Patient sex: M
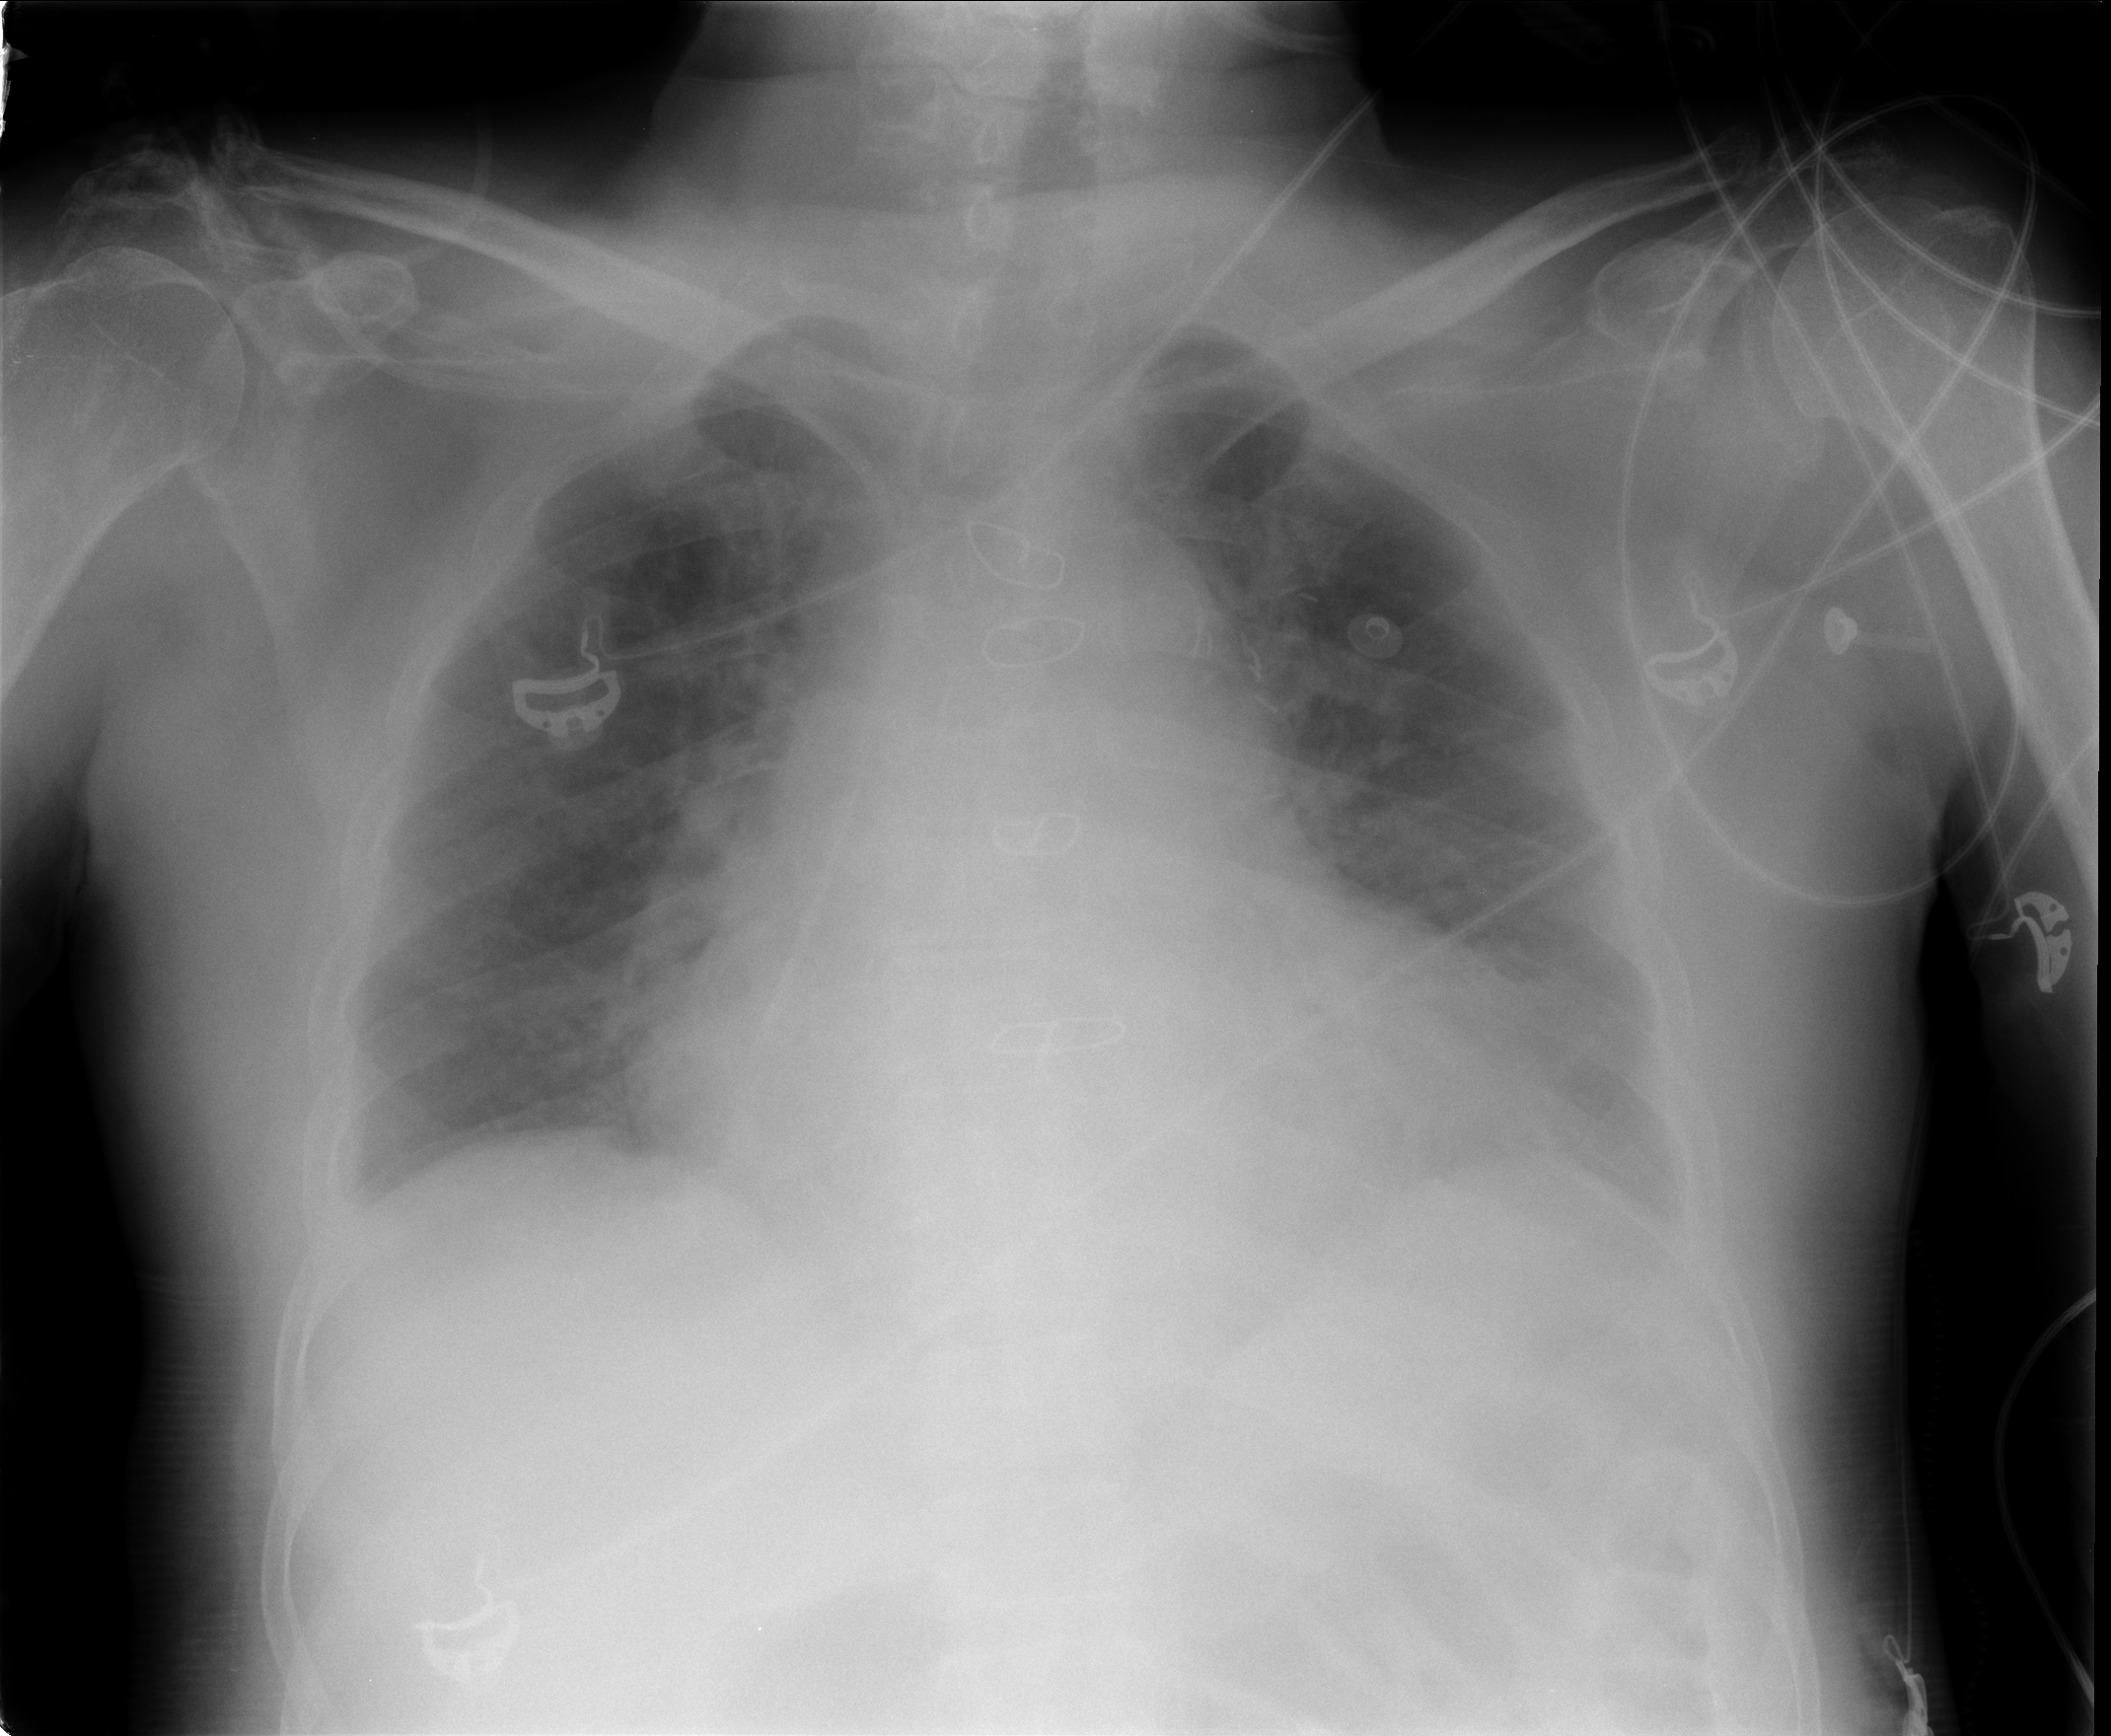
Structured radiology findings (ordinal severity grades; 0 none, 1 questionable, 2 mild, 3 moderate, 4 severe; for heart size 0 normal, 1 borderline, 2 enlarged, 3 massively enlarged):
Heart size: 2
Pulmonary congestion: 2
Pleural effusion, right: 2
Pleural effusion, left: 2
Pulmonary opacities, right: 0
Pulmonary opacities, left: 0
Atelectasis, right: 2
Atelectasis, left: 2